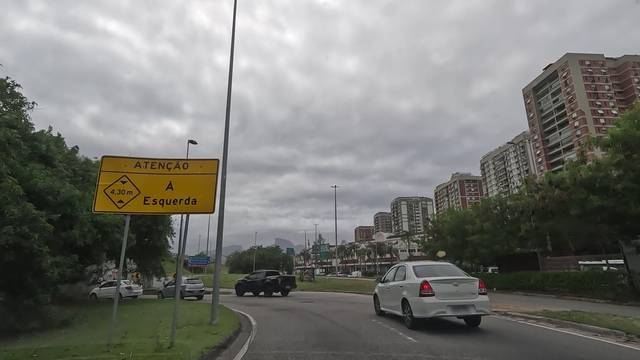
Region: Brazil
Coordinates: -23.001, -43.364